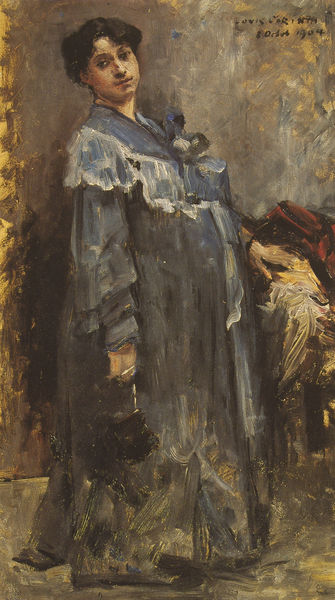
Titel: Im Seidenmantel
Künstler: Lovis Corinth
Standort: Linz
Institution: Neue Galerie der Stadt Linz
Schlagwörter: blau, dunkel, feder, gemälde, hand, kopf, körper, mann, schatten, umhang, weiß, gelb, impressionismus, mädchen, ocker, braun, brust, busen, frankreich, frau, frisur, grau, haar, hell, hintergrund, hut, kleid, licht, mund, nase, profil, raum, renoir, schwarz, stirn, stuhl, tisch, zimmer, blick, dame, rot, schirm, beige, expressionismus, malerei, rock, schleife, wand, arm, arme, augen, band, blass, falten, gesicht, kleidung, kragen, mensch, samt, spitze, stehen, ärmel, bild, bildnis, hals, hände, innenraum, portrait, porträt, signatur, vorhang, öl, pastos, boden, auge, gewand, haare, mantel, realismus, sessel, stoff, stoffe, decke, mutter, nachthemd, person, augenbrauen, brünett, kinn, lippen, locke, locken, schulter, schultern, deutschland, hellblau, brüste, schrift, seitlich, armlehne, lehne, mauer, baby, ölgemälde, wild, kissen, dick, duktus, falte, polster, impressionistisch, dunkelrot, seitenansicht, maler, manet, bauch, couch, rüsche, rüschen, schwanger, ring, satin, wände, fett, corinth, lovis, lovis corinth, mollig, seite, buchstabe, buchstaben, tupfen, beschriftung, worte, beutel, tasche, pinselduktus, gedreht, ganzfigur, schläfe, handtasche, müde, slevogt, bänder, wort, wörter, nachtkleid, signaur, schwangere, polstersessel, täschchen, umstandsmode, rüchen, augenbraues, chläfe, ewwq, handtache, ot, singer sargent, sargent, 1904, fschwanger, flüchtiger farbauftrag